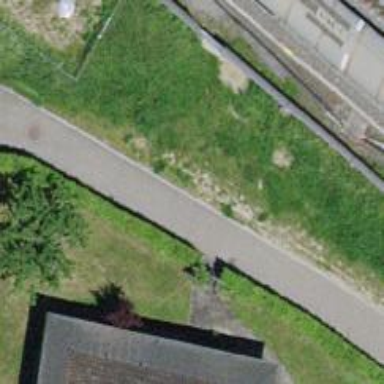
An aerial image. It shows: Cycleway.